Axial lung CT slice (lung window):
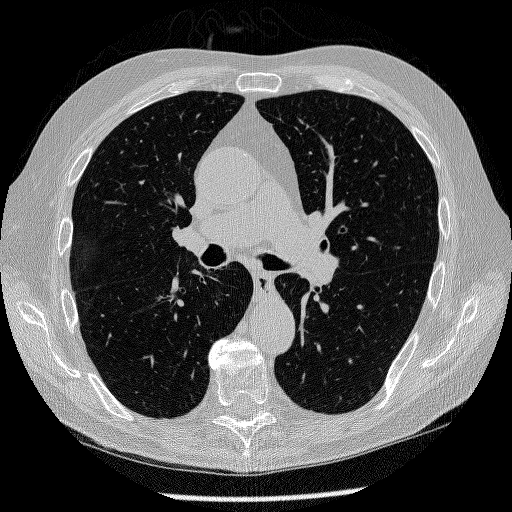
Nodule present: no